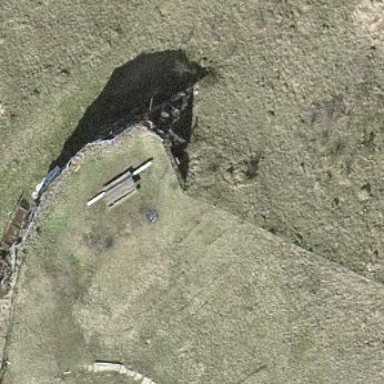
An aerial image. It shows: Military bunker.